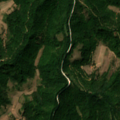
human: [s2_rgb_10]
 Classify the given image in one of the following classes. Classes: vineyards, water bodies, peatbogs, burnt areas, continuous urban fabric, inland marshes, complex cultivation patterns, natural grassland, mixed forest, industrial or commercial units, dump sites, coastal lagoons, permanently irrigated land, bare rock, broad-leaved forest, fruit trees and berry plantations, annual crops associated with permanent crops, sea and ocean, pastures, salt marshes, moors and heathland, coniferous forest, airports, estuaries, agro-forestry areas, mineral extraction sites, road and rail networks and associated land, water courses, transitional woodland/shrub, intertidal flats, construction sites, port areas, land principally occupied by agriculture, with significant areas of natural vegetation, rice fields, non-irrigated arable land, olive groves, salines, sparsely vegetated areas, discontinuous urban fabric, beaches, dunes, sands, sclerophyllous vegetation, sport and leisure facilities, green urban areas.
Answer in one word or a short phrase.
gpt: complex cultivation patterns, land principally occupied by agriculture, with significant areas of natural vegetation, broad-leaved forest